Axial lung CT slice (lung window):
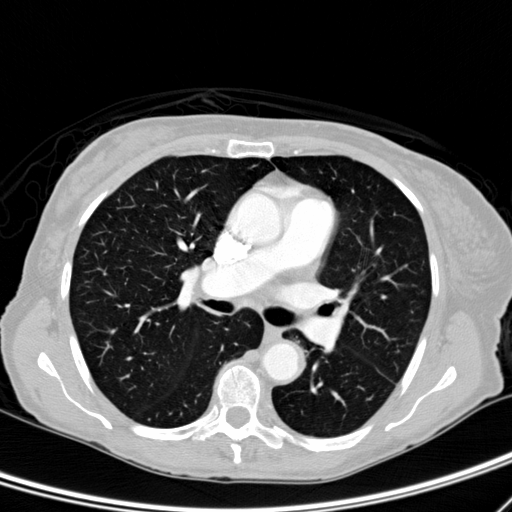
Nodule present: no